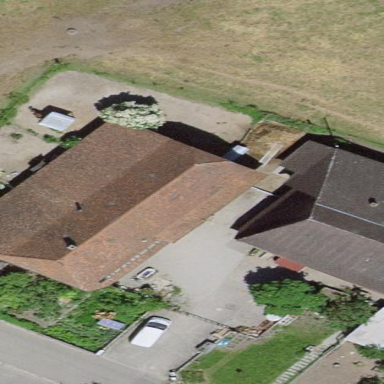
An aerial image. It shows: Farm building.